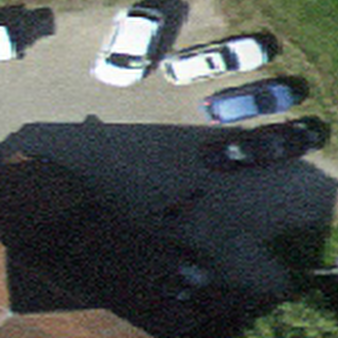
Label: other